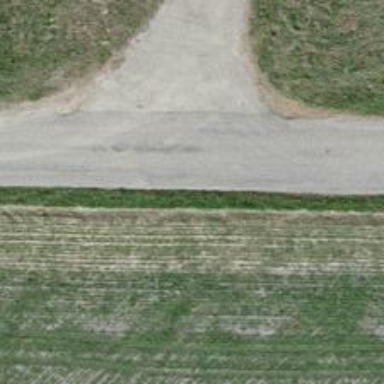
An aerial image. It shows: Unclassified road.